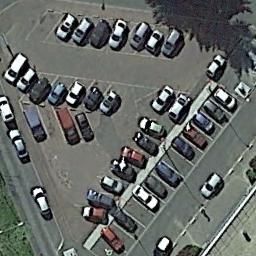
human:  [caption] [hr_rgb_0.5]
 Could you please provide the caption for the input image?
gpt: There are some cars on the parking lot .

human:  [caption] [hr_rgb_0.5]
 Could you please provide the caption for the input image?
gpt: About a third of the parking spaces in the parking lot are occupied .

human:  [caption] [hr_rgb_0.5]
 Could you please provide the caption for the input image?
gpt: There are many cars in the parking lot .

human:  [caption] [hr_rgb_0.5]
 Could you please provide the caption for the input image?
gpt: The parking lot has some neatly arranged cars .

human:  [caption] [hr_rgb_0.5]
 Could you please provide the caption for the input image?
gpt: There are some cars on the parking lot .